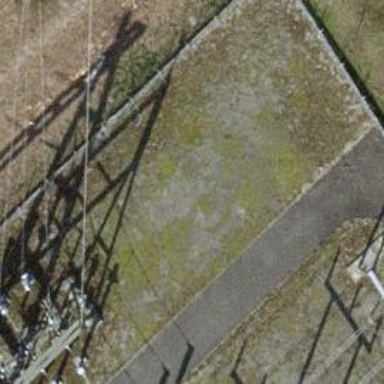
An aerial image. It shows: Three cables of power line.